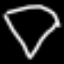
Label: diamond